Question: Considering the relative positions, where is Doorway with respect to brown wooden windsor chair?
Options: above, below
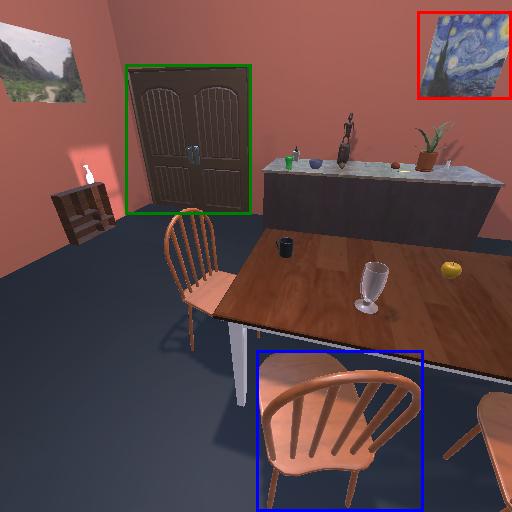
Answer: above